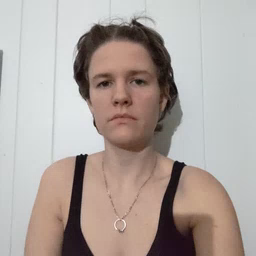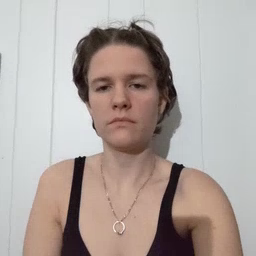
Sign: pretend